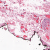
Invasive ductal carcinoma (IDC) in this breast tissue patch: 0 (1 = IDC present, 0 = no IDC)